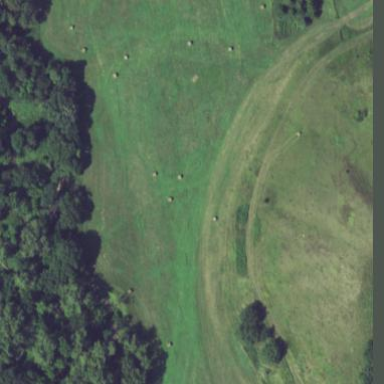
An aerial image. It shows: Area with grass used as rough in golf course.